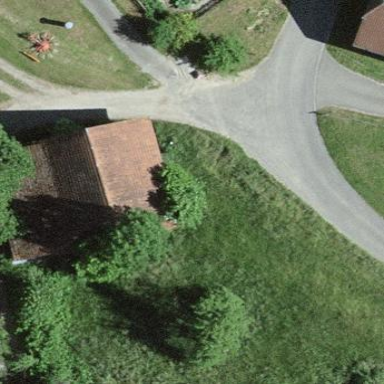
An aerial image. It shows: Rural barn.